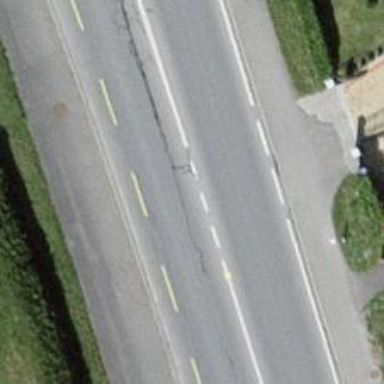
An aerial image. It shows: Primary road with asphalt surface.